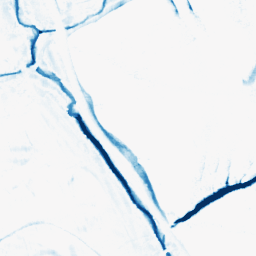
Category: morphological
Decomposition family: morphological_rect
Decomposition parameters: operation: closing
width: 10
height: 10
Upsampling method: cubic_mitchell
Upsampling parameters: scale: 4
Upsampling scale: 4